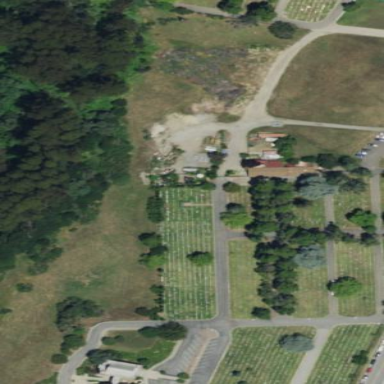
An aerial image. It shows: Cemetery.